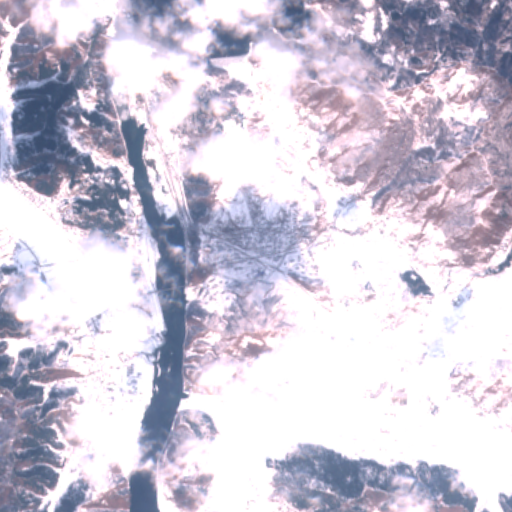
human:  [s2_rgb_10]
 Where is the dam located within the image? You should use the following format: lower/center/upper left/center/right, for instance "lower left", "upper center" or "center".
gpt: The dam is located in the upper left of the image.
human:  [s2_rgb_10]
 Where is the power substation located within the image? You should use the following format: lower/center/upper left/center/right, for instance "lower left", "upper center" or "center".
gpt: The power substation is located in the upper left of the image.
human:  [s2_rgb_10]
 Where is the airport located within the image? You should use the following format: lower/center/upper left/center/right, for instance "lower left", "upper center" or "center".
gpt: There is no airport in the image.